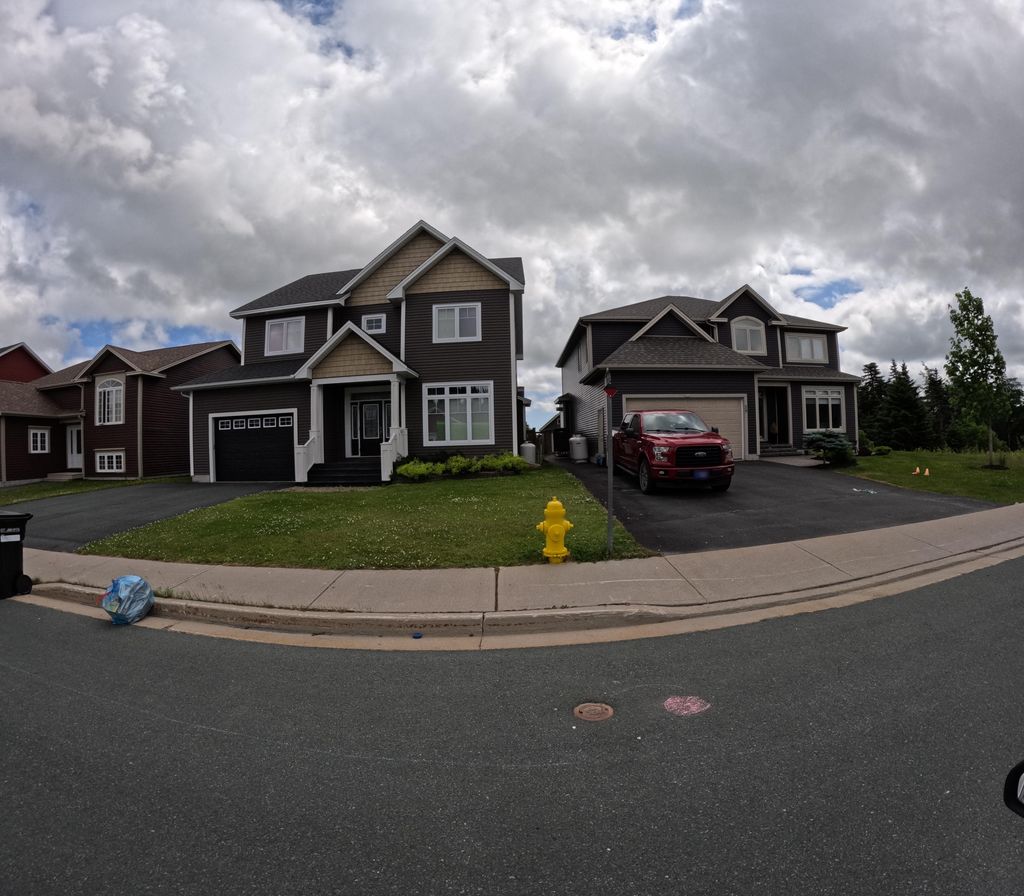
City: st_johns